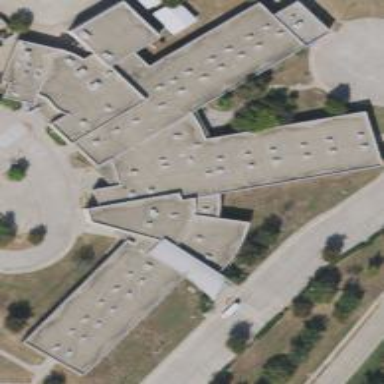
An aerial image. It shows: School building.